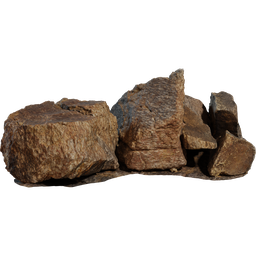
Label: nature